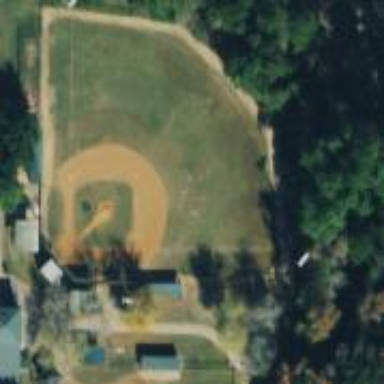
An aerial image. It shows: Baseball pitch for leisure land.